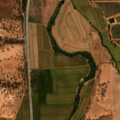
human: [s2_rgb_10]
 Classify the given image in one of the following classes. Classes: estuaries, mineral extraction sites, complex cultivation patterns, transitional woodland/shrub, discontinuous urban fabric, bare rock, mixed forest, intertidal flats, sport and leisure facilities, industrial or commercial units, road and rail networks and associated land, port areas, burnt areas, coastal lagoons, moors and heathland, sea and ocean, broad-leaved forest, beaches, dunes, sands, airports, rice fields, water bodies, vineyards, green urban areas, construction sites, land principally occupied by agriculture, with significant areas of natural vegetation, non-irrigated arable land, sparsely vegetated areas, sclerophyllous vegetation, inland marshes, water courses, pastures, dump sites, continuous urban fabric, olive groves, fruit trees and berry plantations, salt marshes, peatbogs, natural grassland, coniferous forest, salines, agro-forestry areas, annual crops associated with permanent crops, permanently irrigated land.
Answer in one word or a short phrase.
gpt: non-irrigated arable land, rice fields, olive groves, agro-forestry areas